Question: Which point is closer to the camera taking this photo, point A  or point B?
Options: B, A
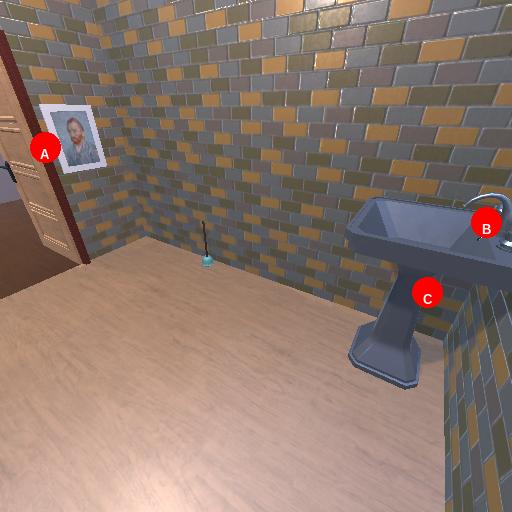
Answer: B